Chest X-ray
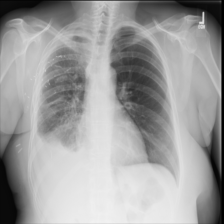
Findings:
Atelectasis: positive
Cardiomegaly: negative
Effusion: positive
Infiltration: positive
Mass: negative
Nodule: negative
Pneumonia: negative
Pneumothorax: negative
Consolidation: negative
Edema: negative
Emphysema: negative
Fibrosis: negative
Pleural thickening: negative
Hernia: negative